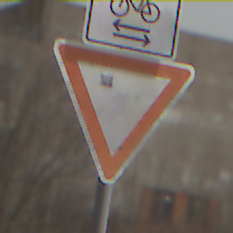
Verkehrszeichen: VorfahrtGewaehren
Zusatzzeichen oben: RichtungsangabeDurchPfeile9
Umgebung: Outdoor, Nature
Tageszeit: MorningAfternoon
Wetter: PartlyCloudy
Licht: Natural
Jahreszeit: Winter
Kontrast: MediumContrast